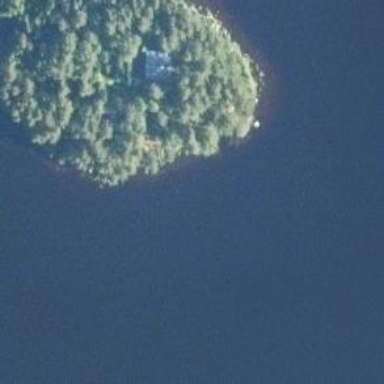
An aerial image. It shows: Islet.